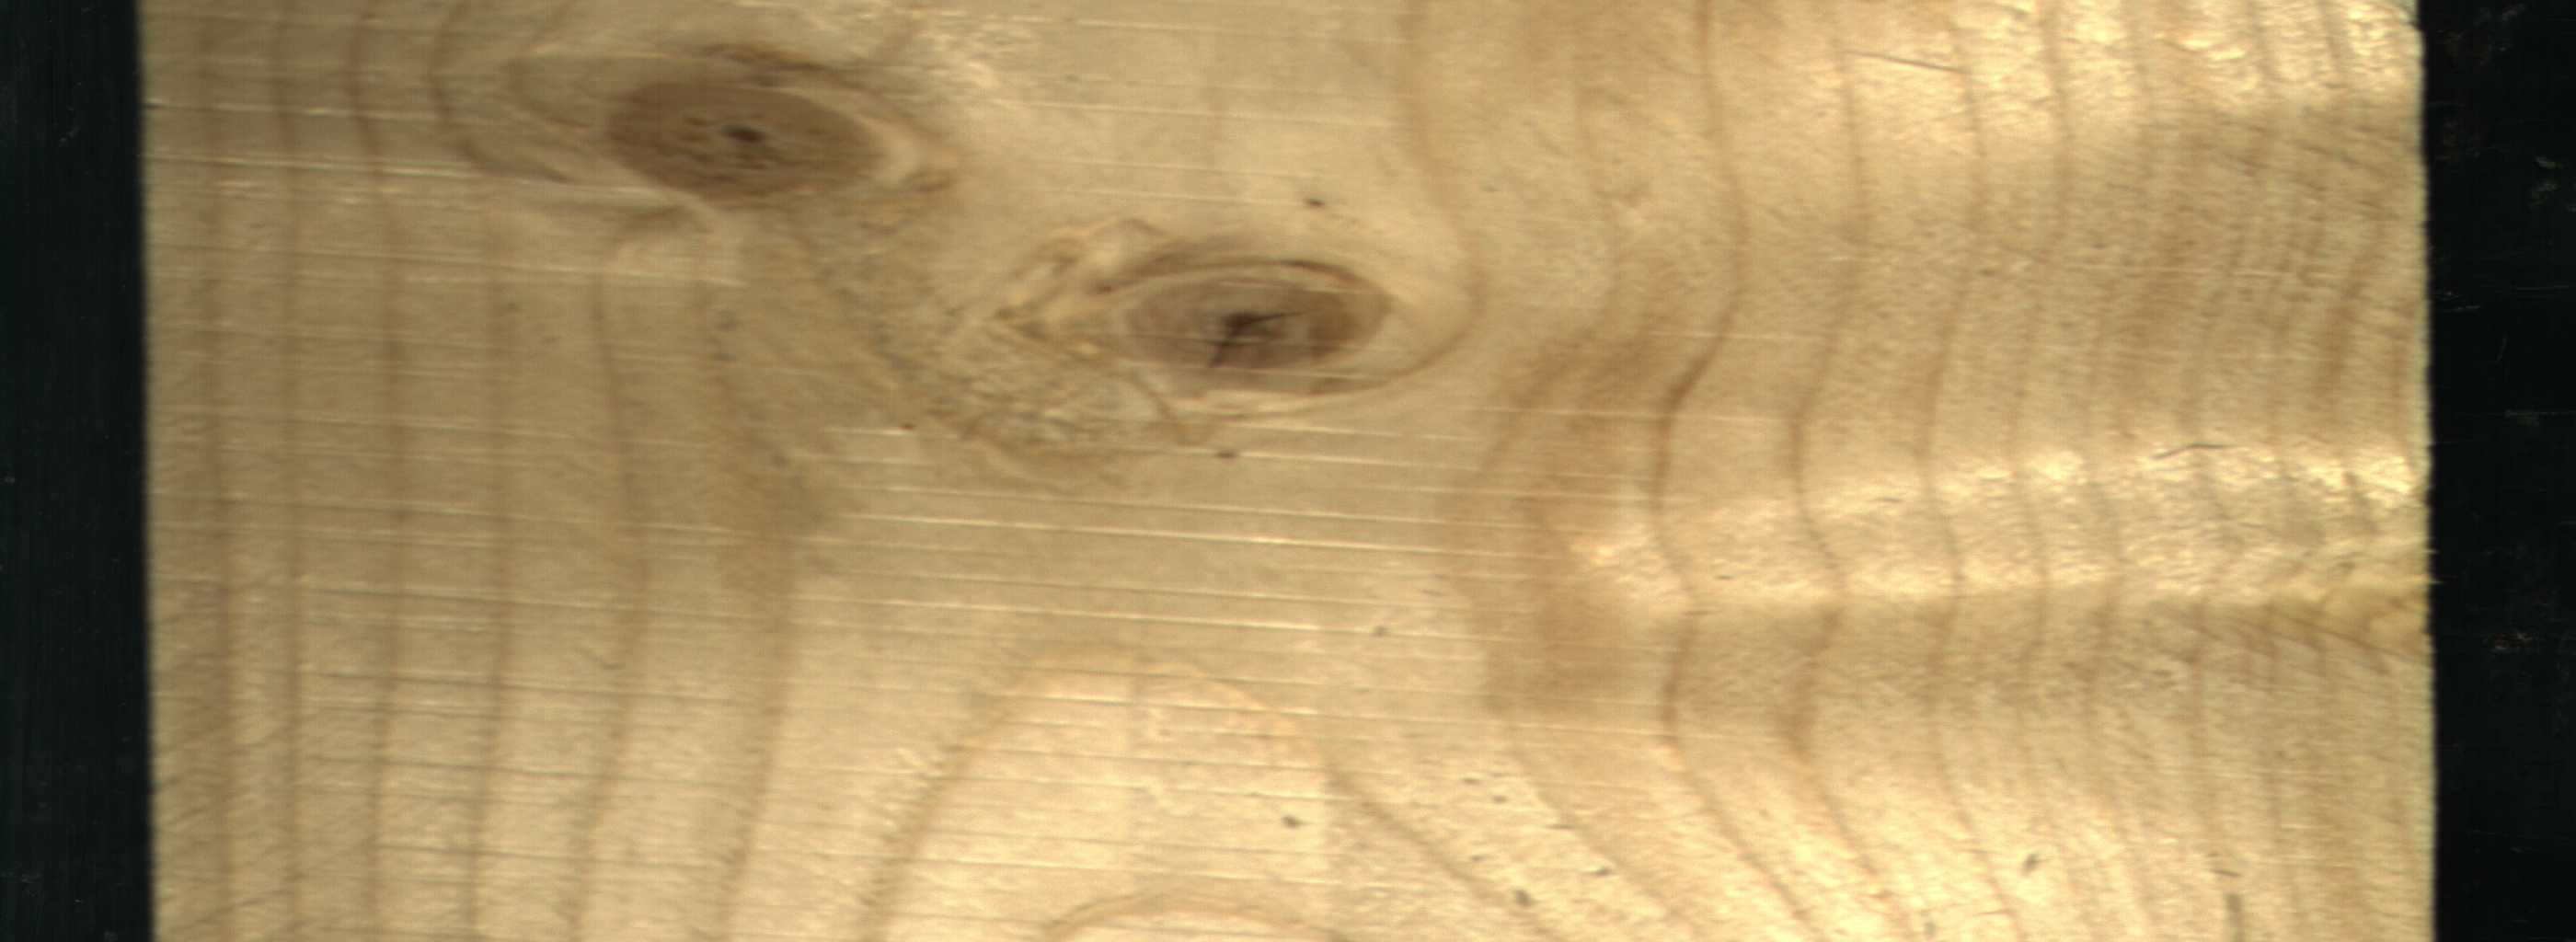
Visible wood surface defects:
knot_with_crack
Live_Knot